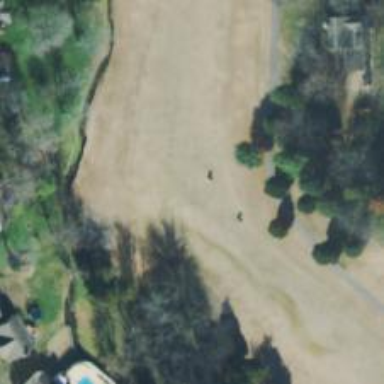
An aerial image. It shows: View of golf hole.